Aerial crown-view tile of a tropical tree (Barro Colorado Island, Panama), acquired 20241216:
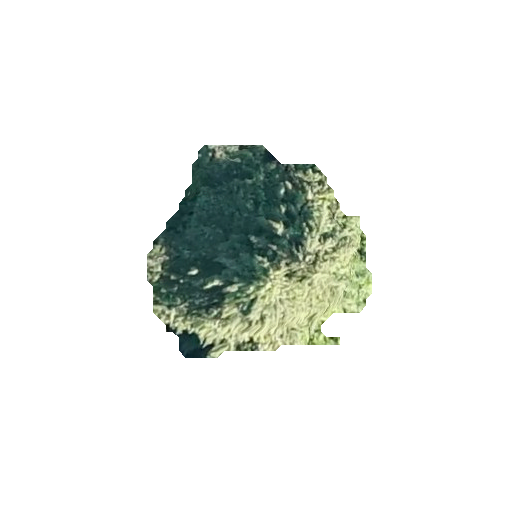
Species: Quararibea stenophylla
GBIF accepted scientific name: Quararibea stenophylla
Crown area: 50.495 m²